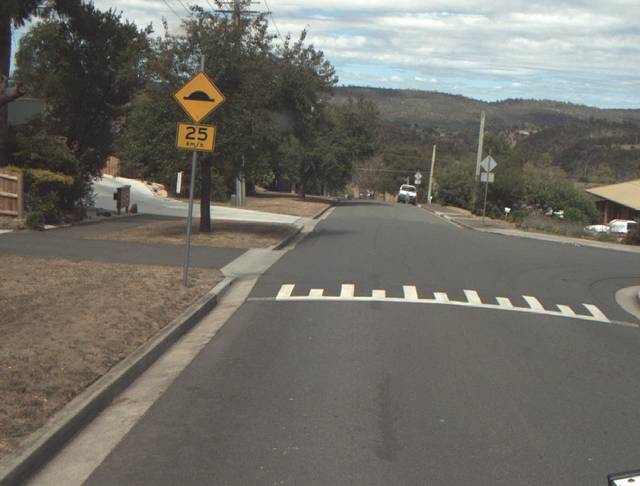
Region: Australia
Coordinates: -41.454, 147.125